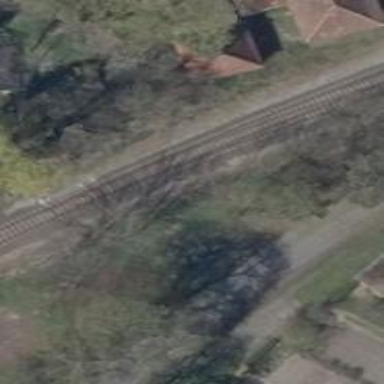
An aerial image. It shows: Railway switch with the turnout side on the right.